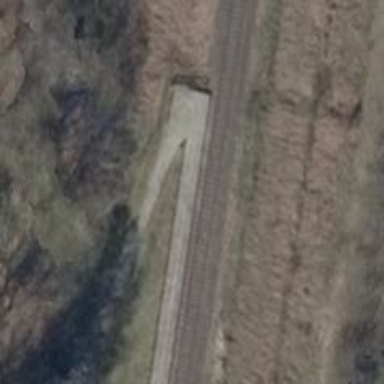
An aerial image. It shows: Stop position for public transport on the railway.